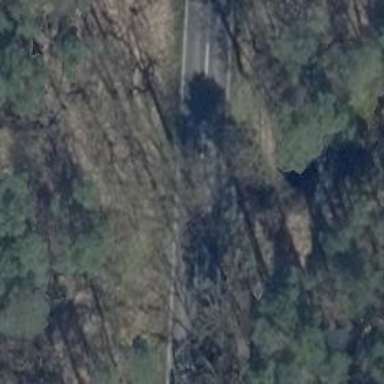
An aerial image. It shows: Asphalt road classified as primary highway.